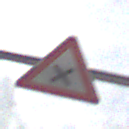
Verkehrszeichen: KreuzungOderEinmuendung
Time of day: MorningAfternoon
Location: Outdoor (Suburban)
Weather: PartlyCloudy
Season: NotSpecified
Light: Natural